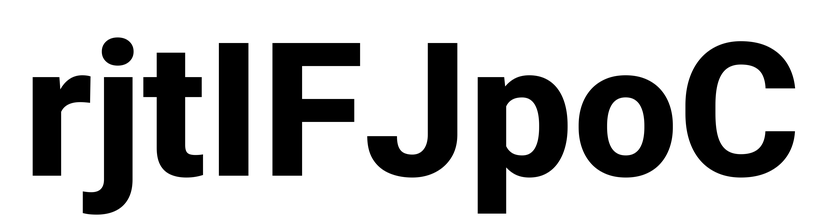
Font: Roboto_ExtraBold